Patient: sex M, age 58
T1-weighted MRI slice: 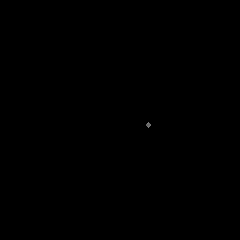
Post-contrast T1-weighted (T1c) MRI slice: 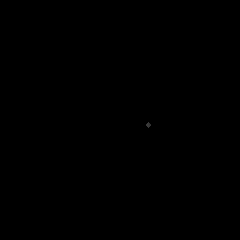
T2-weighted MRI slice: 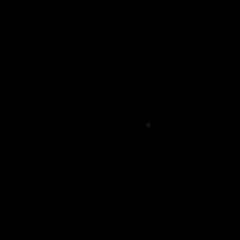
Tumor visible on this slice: no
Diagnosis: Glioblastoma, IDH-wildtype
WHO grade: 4